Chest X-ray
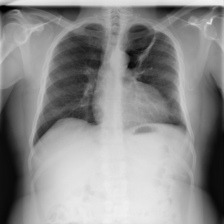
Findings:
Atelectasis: negative
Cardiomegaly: negative
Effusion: negative
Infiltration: negative
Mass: negative
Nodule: negative
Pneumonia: negative
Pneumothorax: negative
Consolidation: negative
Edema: negative
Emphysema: negative
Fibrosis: negative
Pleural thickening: negative
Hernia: negative